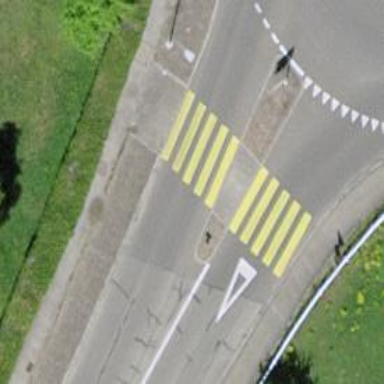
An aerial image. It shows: Zebra crossing with pedestrian island.